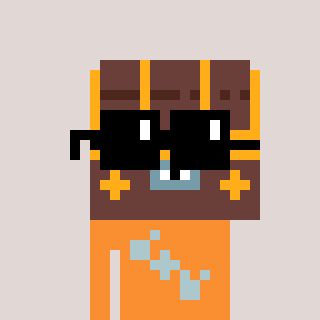
a pixel art character with square black sunglasses, a treasure chest-shaped head and a orange-colored body on a warm background